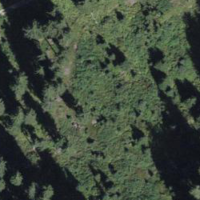
EUNIS habitat code: 43
Species observed at this site:
Equisetum sylvaticum